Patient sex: M
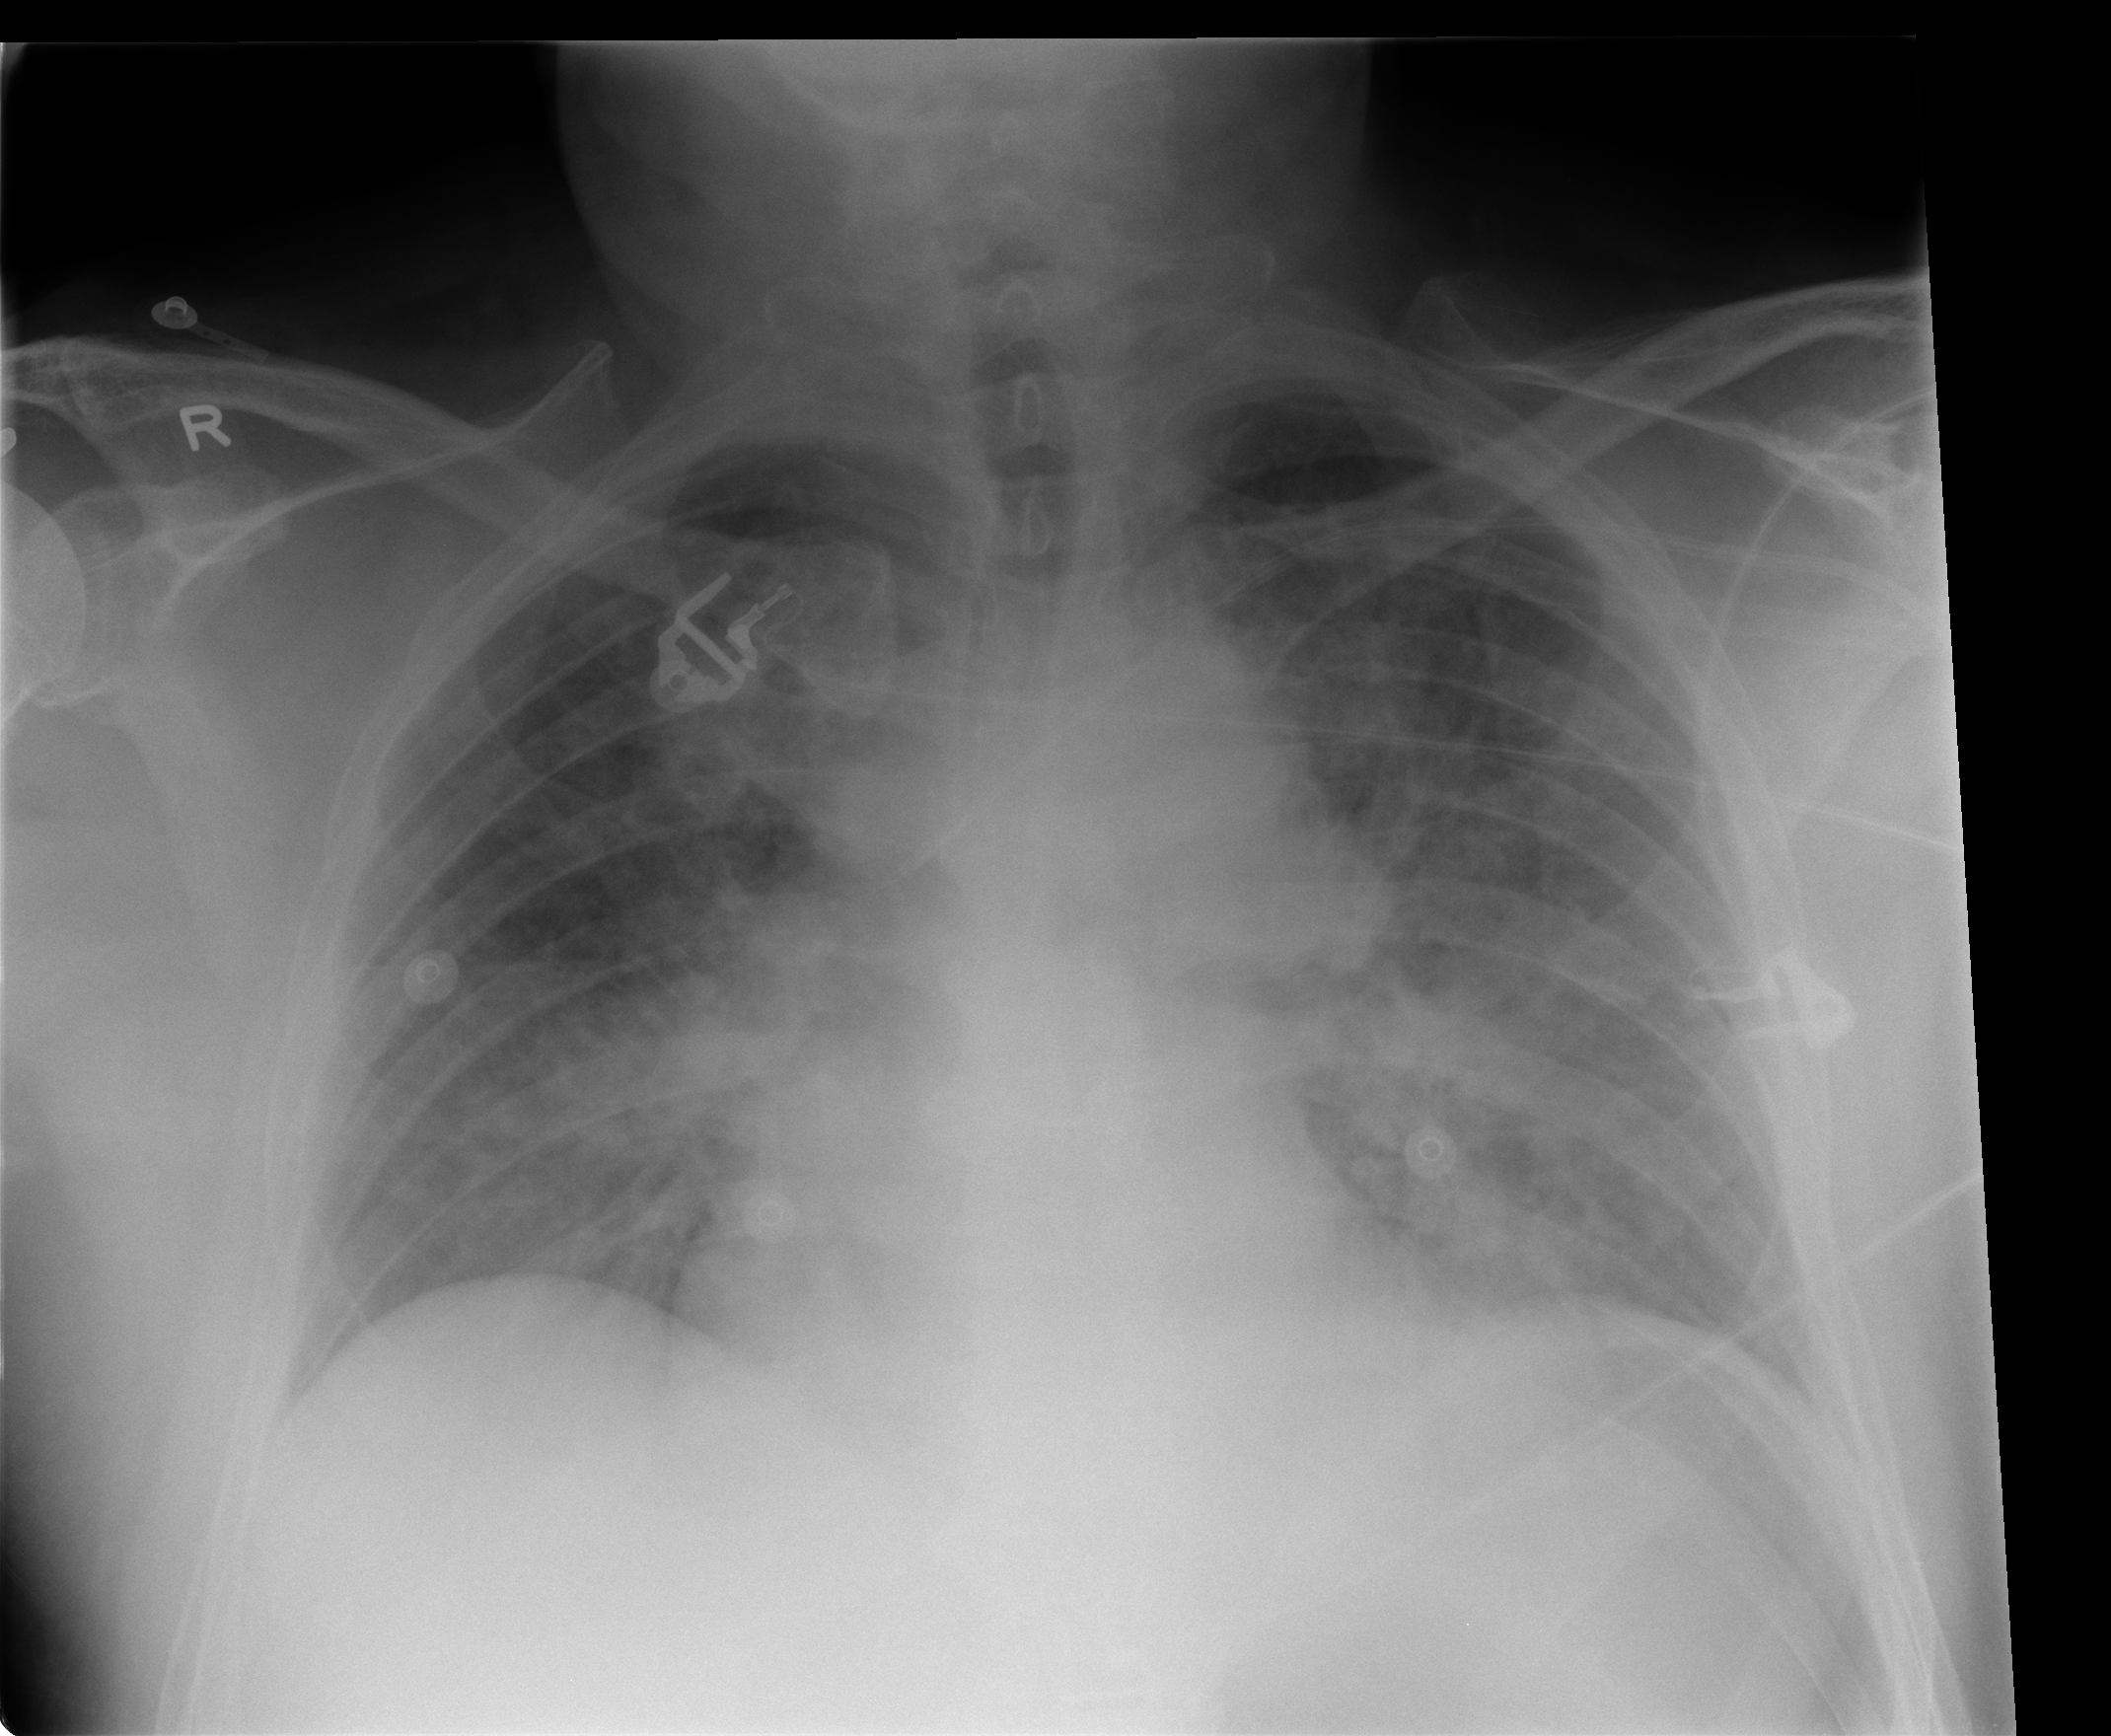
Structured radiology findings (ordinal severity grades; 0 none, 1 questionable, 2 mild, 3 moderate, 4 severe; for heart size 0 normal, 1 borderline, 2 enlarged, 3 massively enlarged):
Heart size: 2
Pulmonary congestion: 4
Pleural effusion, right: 0
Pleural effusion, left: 0
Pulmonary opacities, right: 0
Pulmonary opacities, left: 0
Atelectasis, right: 0
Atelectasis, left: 0